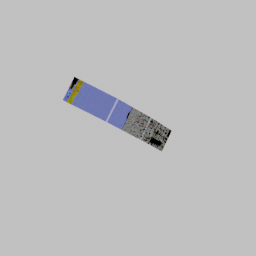
Label: architecture